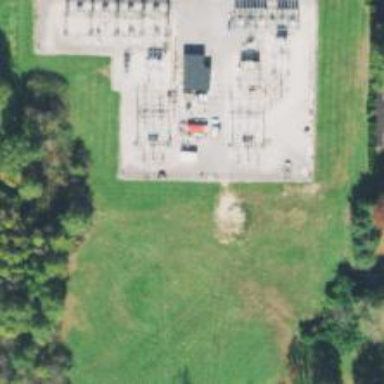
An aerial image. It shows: Switch for power supply.